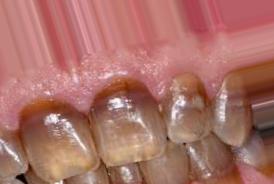
Condition: Tooth Discoloration